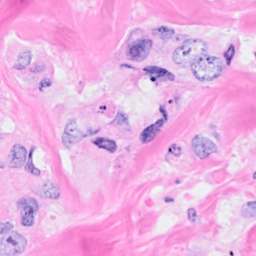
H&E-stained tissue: Breast